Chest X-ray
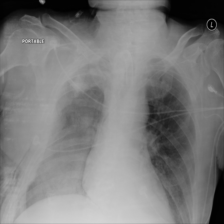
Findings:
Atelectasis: negative
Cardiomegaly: negative
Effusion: negative
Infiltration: negative
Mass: negative
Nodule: negative
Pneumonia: negative
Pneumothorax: negative
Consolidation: negative
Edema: negative
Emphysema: negative
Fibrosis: negative
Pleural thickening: negative
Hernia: negative